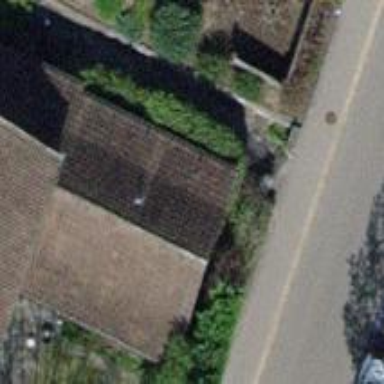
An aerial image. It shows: Building with gabled roof oriented across. The roof is brown in color.